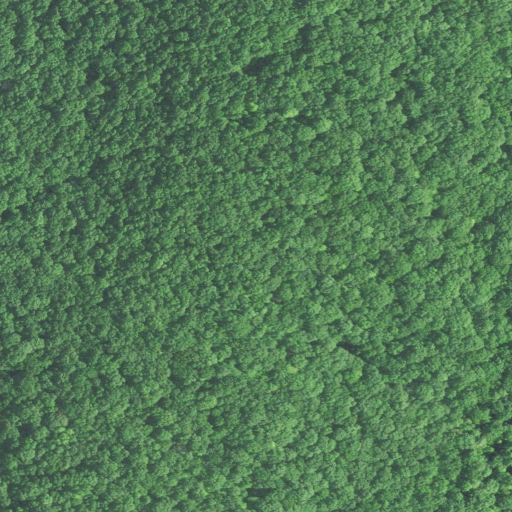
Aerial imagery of mountain in Connecticut named Mine Mountain containing only deciduous forest